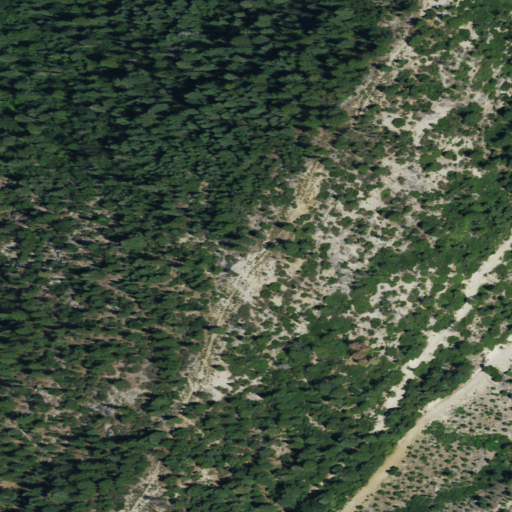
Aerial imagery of ridge(s) in California named Granite Ridge containing evergreen forest, shrub, open development, and low intensity development